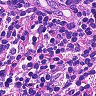
Metastatic tissue present: no